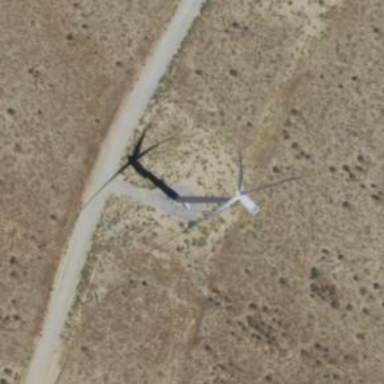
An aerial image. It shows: Wind generator powered by wind turbines of horizontal axis type. It is manufactured by Vestas.